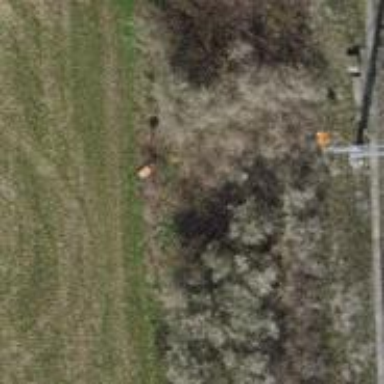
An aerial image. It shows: Pole with roof-covered pipeline marker.